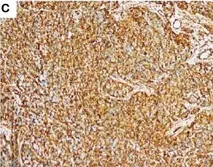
Immunohistochemical staining: (C) Vimentin: Diffuse cytoplasmic positive of tumor cells (HE 400x.
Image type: pathology (immunostaining)